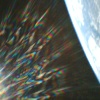
Label: sunburn